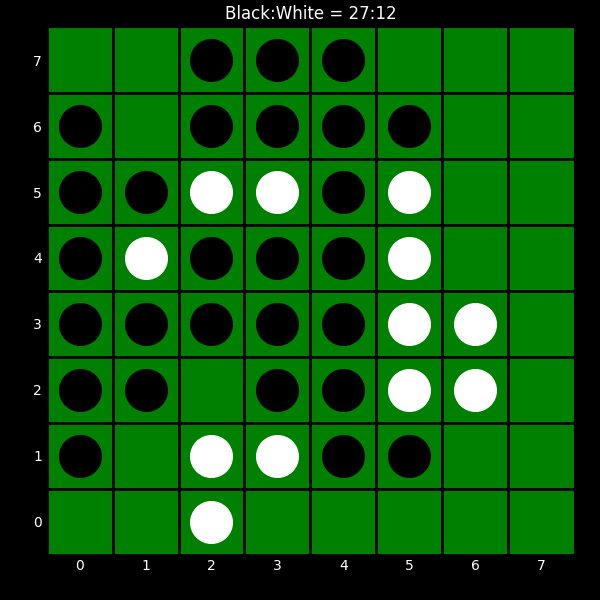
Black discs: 27
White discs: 12